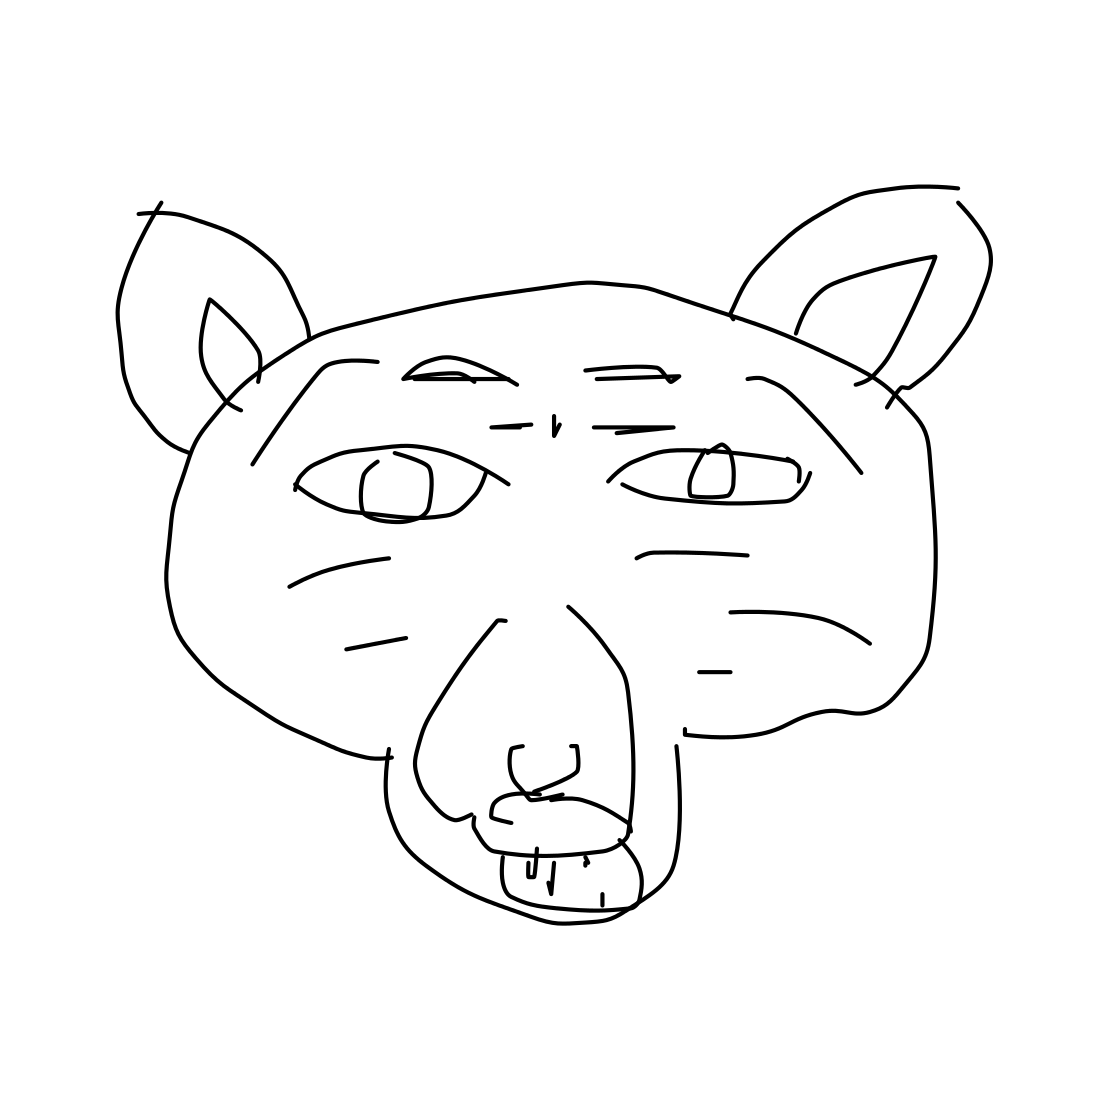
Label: tiger